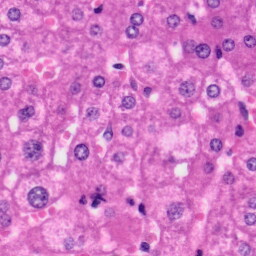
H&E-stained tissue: Liver